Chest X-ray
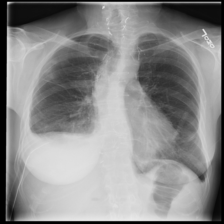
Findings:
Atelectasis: positive
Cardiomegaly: negative
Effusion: negative
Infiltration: negative
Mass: negative
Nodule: negative
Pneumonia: negative
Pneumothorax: negative
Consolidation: negative
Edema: negative
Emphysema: negative
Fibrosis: negative
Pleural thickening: negative
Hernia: negative